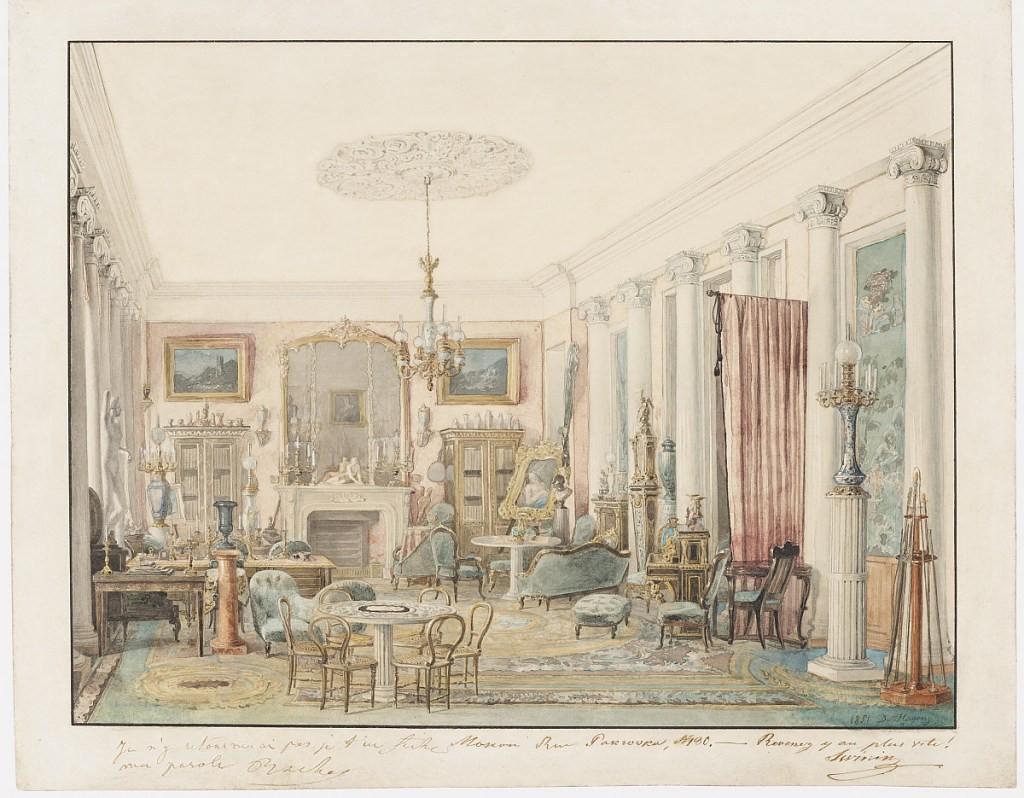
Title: An Interior in Moscow
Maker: Dominique Hagen
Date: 1851
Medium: Brush and watercolor, pen and ink on white wove paper
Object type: Drawing
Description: This opulent salon is dominated by ormolu-mounted furniture in the Boulle style and blue velvet upholstered sofas and chairs from the Rococo Revival period. The grand candelabra, center chandelier and lamps are contemporaneous with the period. The chimneypiece and overmantel mirror are in the Louis XV taste. Imposing classical columns, sculpture, paintings and porcelain create a room that is a testament to wealth and display.